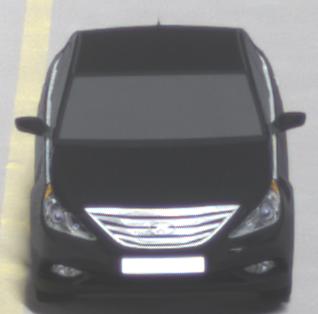
Make: Hyundai
Model: Sonata
Detailed model: Gen. 6 YF
Model produced from: 2009
Model produced until: 2016
Doors: 4
Color: black
Road condition: dry road
Daytime: not specified
Contrast: high contrast